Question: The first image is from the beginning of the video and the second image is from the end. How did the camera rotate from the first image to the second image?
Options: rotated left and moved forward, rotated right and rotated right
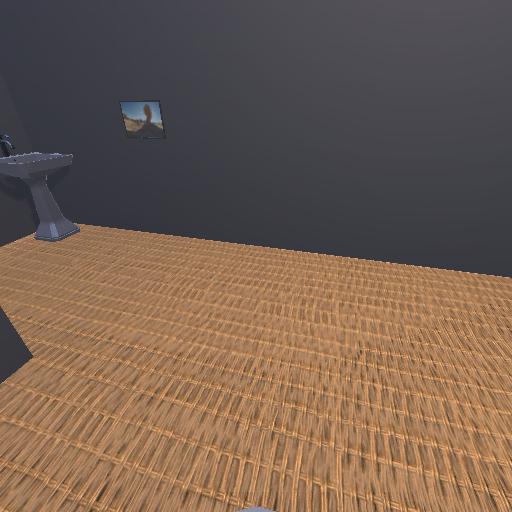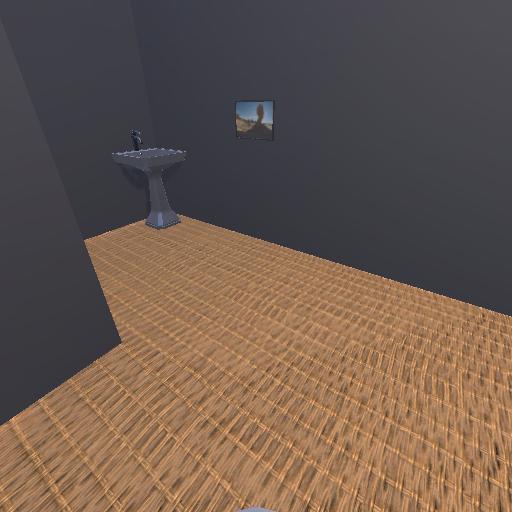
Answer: rotated left and moved forward